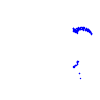
Particle: electron